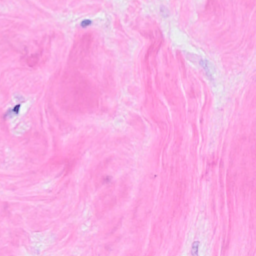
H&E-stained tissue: Breast